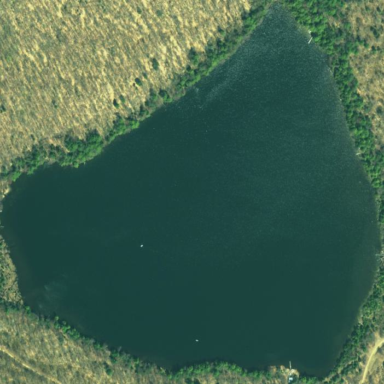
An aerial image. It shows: Serene view of water in the natural setting.